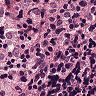
Metastatic tissue present: no